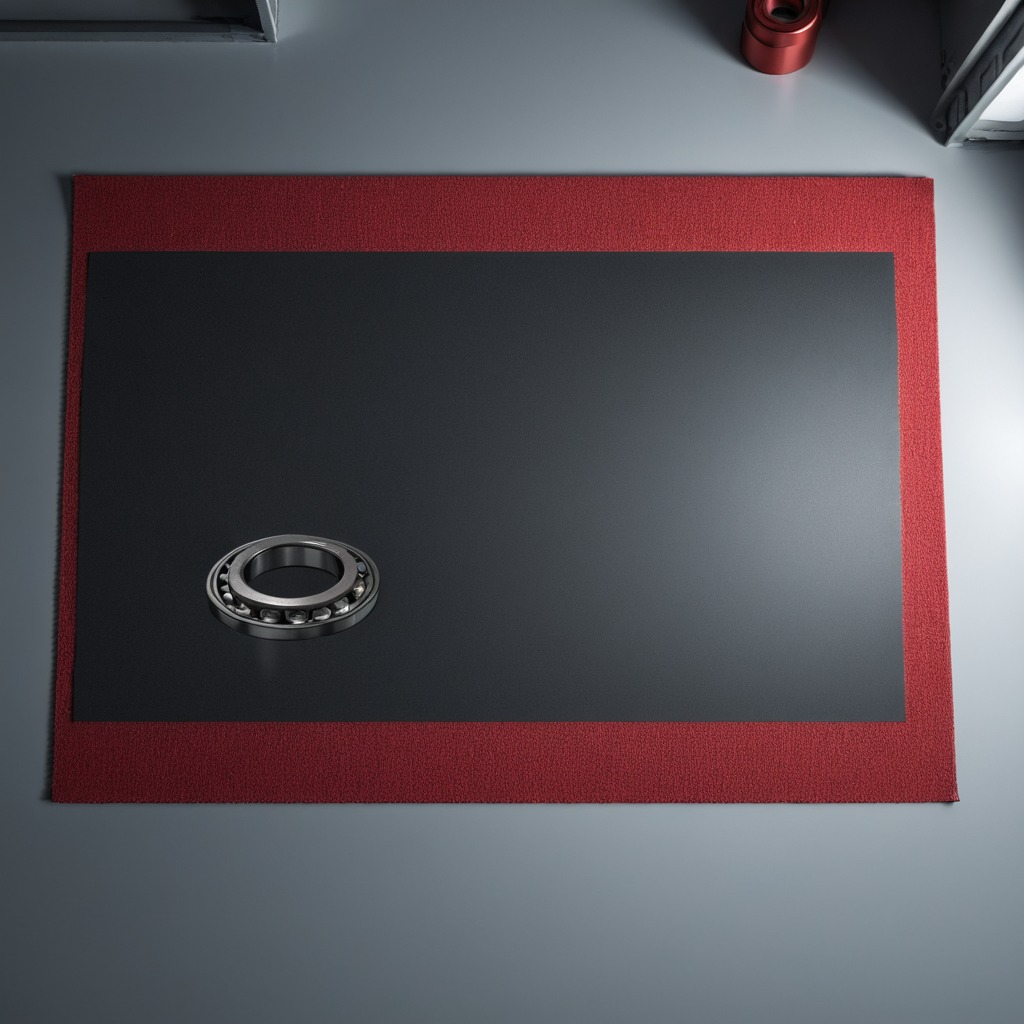
A metal ball bearing is lying on a clean granite tabletop covered with a red rubber mat inside a workshop under bright overhead lighting crisp shadows high clarity worn but beneath the mat.